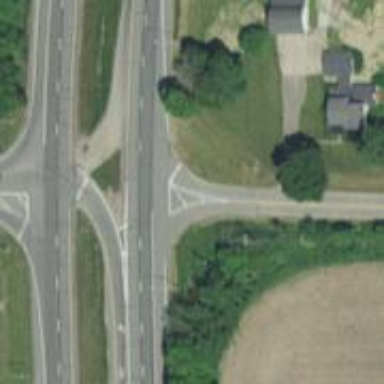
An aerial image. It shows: Tertiary road.